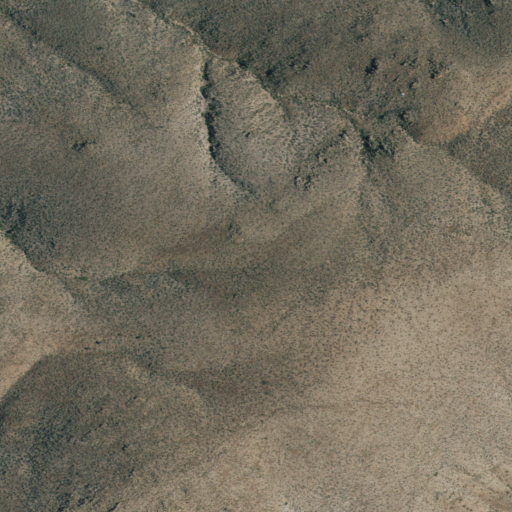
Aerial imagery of mountains in California named Slate Range containing only shrub